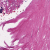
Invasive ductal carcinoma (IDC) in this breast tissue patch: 0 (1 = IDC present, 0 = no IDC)